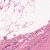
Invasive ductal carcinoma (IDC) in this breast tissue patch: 0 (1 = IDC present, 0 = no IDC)